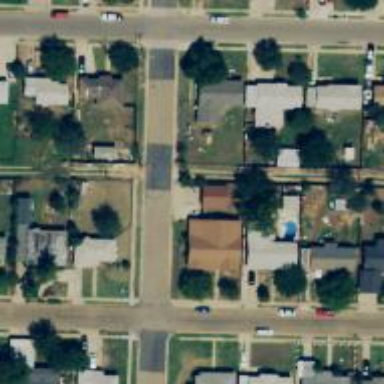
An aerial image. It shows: Alleyway designated as service road.